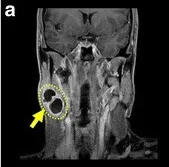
An inflammatory cyst within the submandibular gland. Coronal.
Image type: radiology (mri)